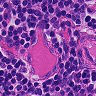
Metastatic tissue present: no